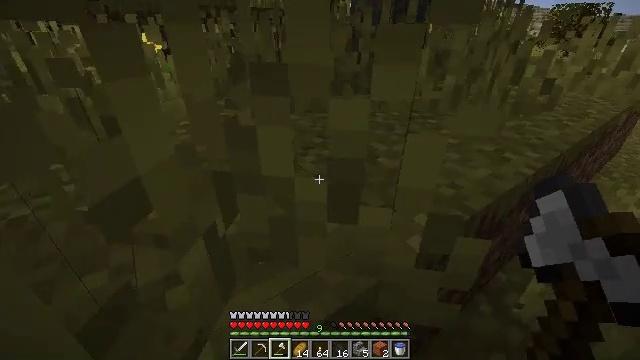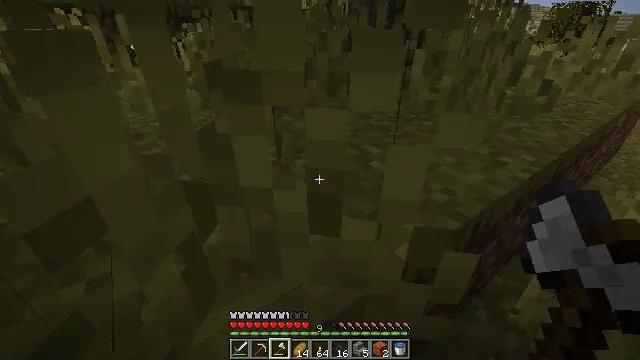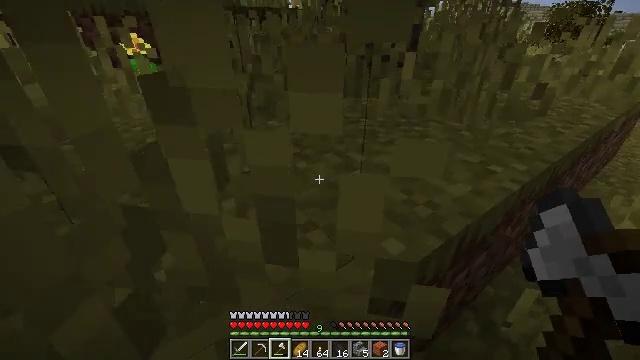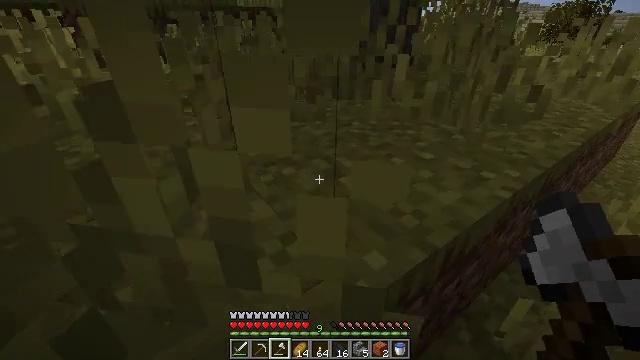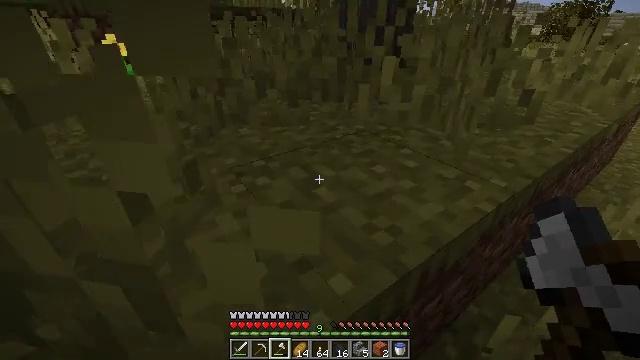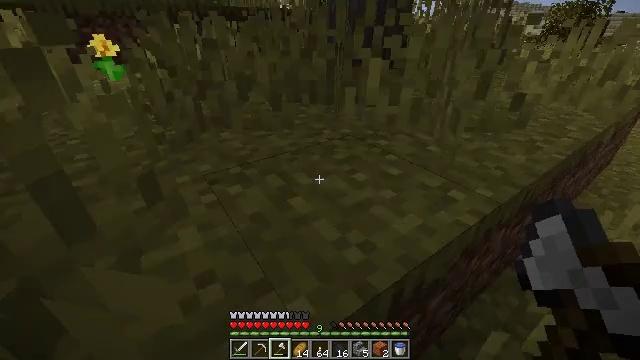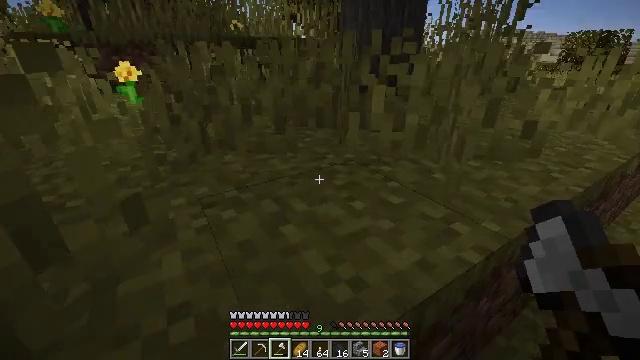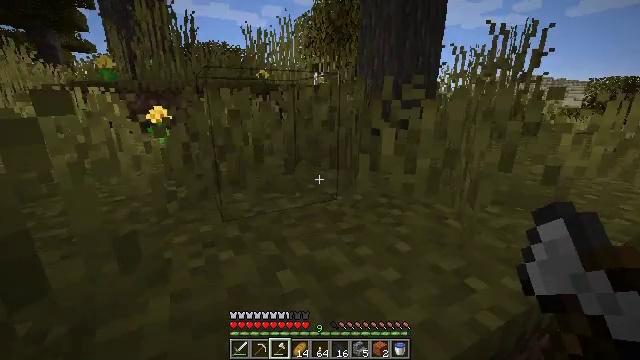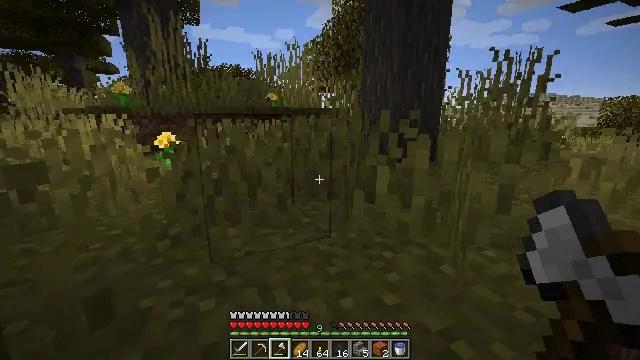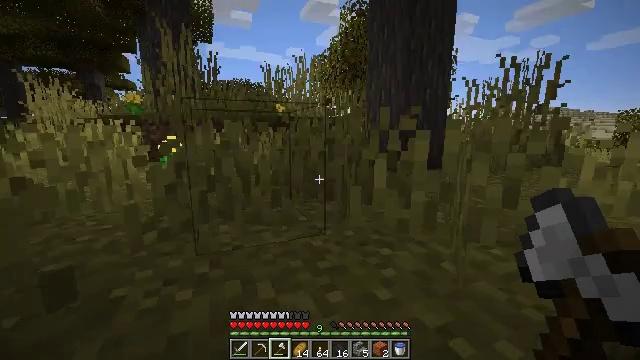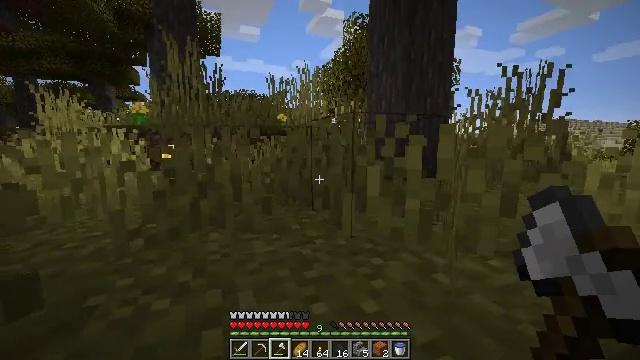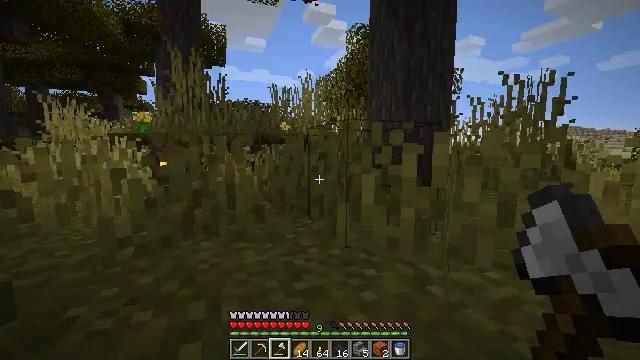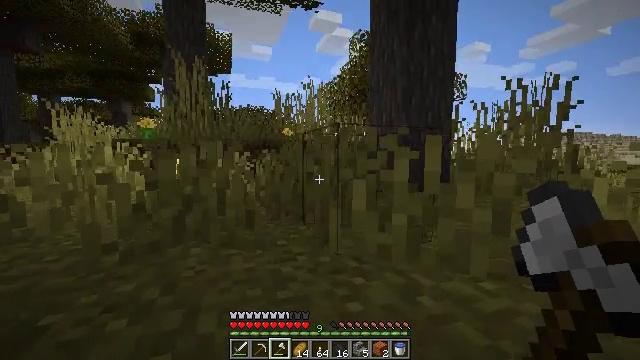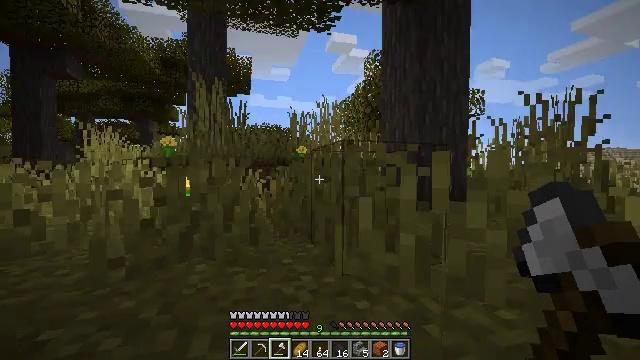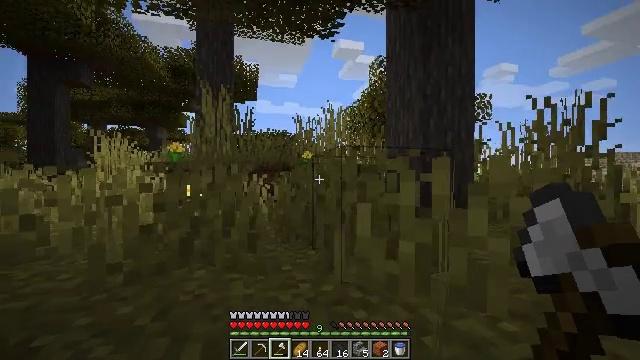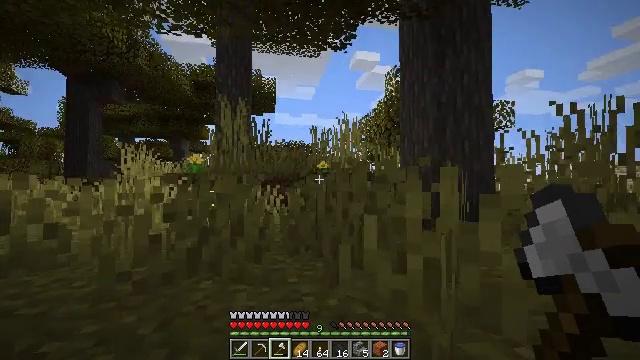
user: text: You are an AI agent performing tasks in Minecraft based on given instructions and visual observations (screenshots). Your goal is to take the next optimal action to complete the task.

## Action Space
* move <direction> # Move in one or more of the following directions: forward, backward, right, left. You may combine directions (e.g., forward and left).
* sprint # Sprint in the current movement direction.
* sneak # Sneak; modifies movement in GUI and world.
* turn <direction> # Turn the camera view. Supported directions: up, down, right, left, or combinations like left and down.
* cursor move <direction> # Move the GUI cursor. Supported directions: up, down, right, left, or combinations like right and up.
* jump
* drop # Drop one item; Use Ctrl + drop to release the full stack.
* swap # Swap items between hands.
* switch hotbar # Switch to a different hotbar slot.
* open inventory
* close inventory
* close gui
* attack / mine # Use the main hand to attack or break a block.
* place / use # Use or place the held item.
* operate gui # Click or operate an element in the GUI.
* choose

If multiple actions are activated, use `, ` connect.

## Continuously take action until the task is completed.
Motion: motion action
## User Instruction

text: Remove acacia leaves from the branches.
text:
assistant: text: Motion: move forward
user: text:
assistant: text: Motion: move forward
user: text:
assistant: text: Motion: move forward
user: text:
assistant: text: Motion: move forward
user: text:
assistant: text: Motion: move forward
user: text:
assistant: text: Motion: move forward, turn left and up
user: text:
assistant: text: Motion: move forward, turn left and up, jump
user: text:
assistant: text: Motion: move forward, turn left and up, jump
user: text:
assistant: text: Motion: move forward, turn left and up, jump
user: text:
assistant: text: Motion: move forward, turn left and up, jump
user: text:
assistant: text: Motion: move forward, turn up
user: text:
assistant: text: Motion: move forward, turn left and up
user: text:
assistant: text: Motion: move forward, turn left and up
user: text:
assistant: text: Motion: move forward, turn left and up
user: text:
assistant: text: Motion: move forward, turn left and up
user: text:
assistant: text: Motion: move forward, turn left and up
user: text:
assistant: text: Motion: move forward, turn left and up
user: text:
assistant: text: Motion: move forward
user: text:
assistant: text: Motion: move forward, jump
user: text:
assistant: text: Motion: move forward, jump
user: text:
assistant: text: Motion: move forward, jump
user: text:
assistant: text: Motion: move forward, jump
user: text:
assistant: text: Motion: move forward, jump
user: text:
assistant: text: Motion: move forward
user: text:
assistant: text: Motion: move forward
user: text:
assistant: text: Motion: move forward
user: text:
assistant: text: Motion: move forward
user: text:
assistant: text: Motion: move forward
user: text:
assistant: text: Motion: move forward, turn left and up
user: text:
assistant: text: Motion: move forward, turn left and up